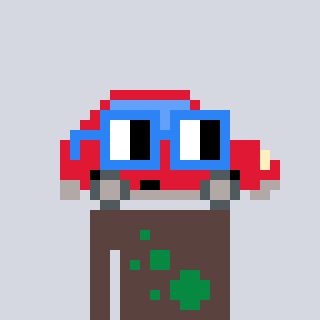
a pixel art character with square blue glasses, a car-shaped head and a darkbrown-colored body on a cool background